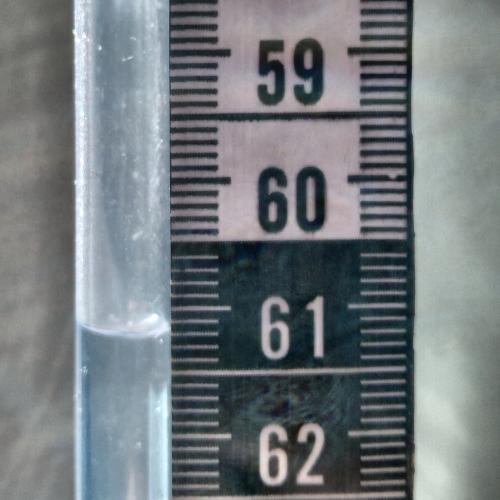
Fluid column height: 61.2 cm